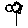
Label: flower